Interaction volume radius: 10 \u00c5
Interaction volume height: 20 \u00c5
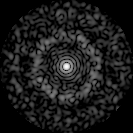
Disorder parameter: 0.8449